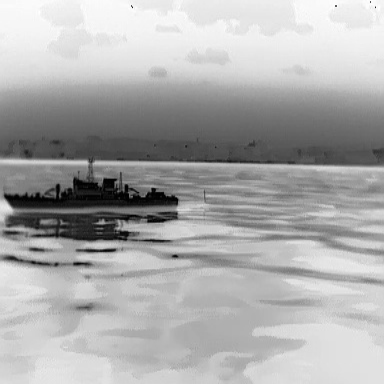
There is a warship in the infrared image.